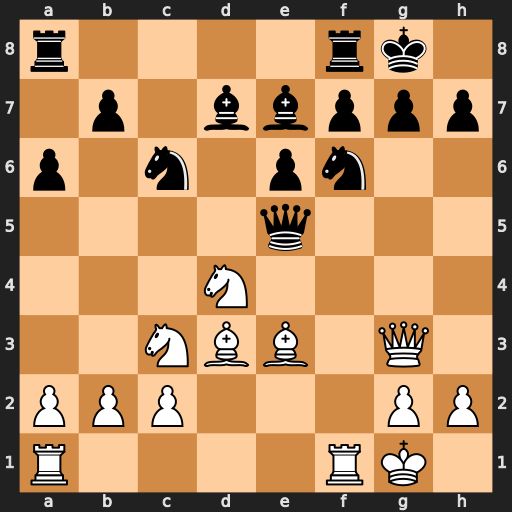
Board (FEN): r4rk1/1p1bbppp/p1n1pn2/4q3/3N4/2NBB1Q1/PPP3PP/R4RK1
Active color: w
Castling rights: -
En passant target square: -
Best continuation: Nxc6 Qxe3+ Qxe3